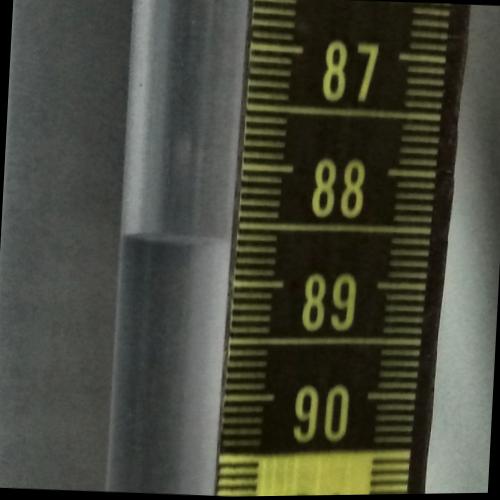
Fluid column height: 88.6 cm